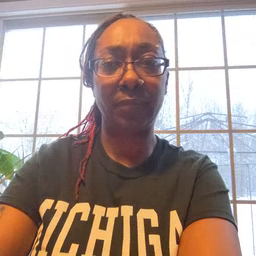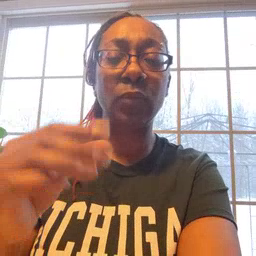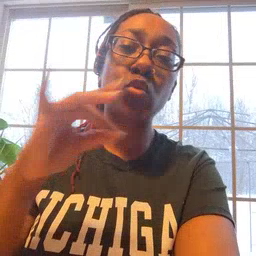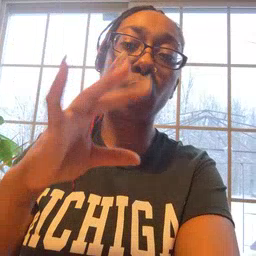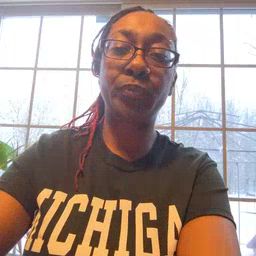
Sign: story